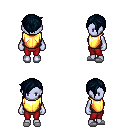
a pixel art fantasy rpg character, female body template, dark elf, purple skin, gold chest armor, red pants, raven pixie cut hairstyle, white slippers, four views (front, back, left, right), 2x2 character sprite sheet, small pixel art, hard edges, no anti-aliasing